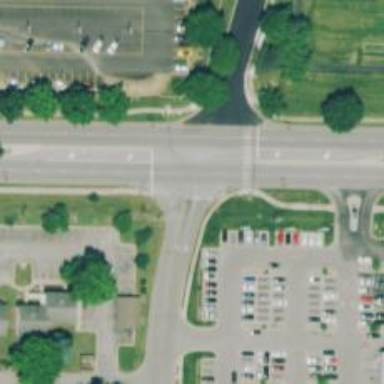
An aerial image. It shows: Footway crossing.